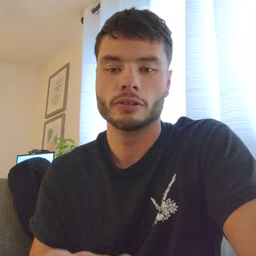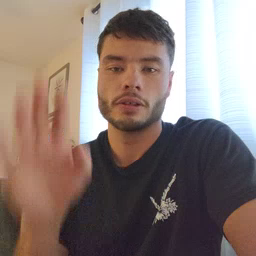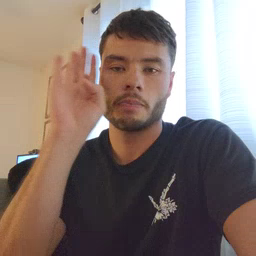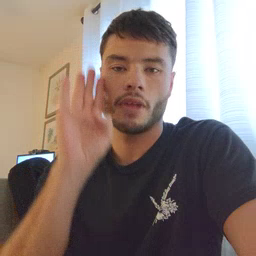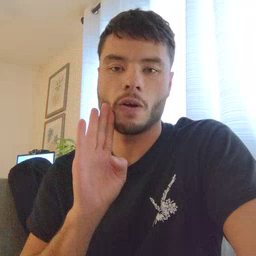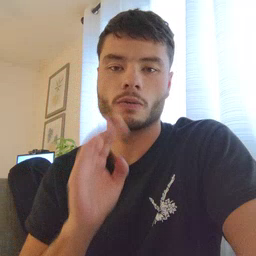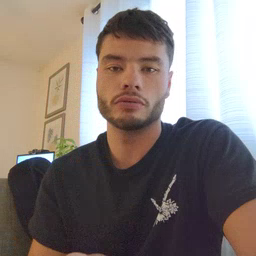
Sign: brown